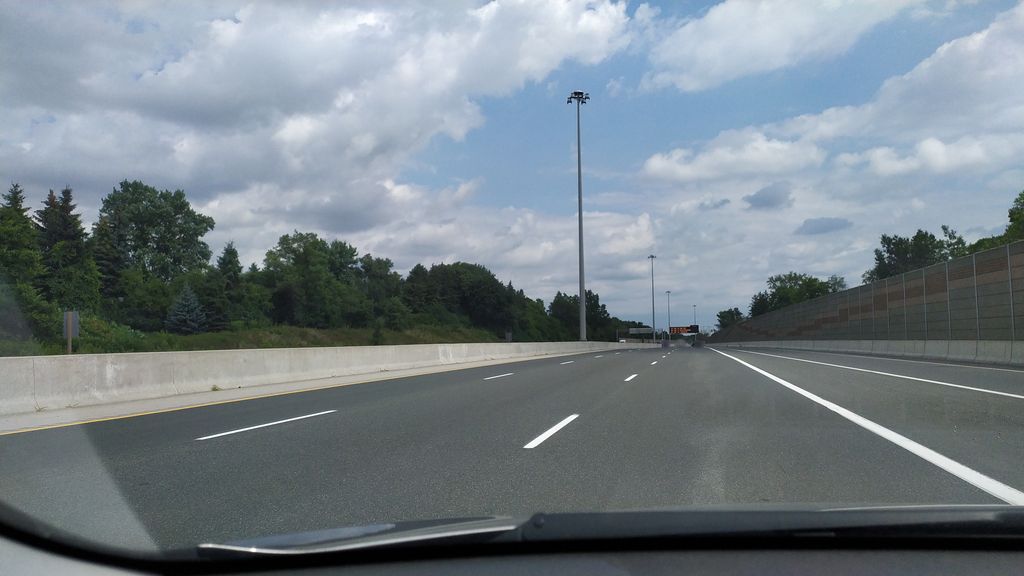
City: kitchener-waterloo